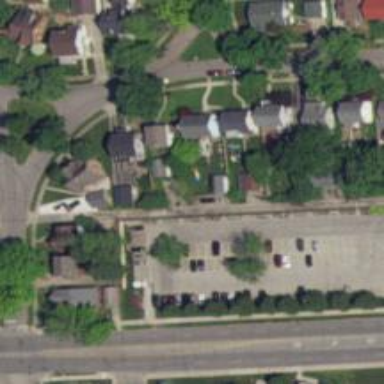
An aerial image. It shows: Alleyway designated as service road.